Question: I'm using:
- - - -
I am trying put p:menu to website:
'''
<?xml version="1.0" encoding="UTF-8"?>
<!DOCTYPE html PUBLIC "-//W3C//DTD XHTML 1.0 Transitional//EN"
"http://www.w3.org/TR/xhtml1/DTD/xhtml1-transitional.dtd">
<html xmlns="http://www.w3.org/1999/xhtml"
xmlns:ui="http://java.sun.com/jsf/facelets"
xmlns:p="http://primefaces.org/ui"
xmlns:h="http://java.sun.com/jsf/html"
>
<body>
<ui:composition>
<h:form>
<p:menu >
<p:submenu label="TESTING" icon="ui-icon-disk">
<p:menuitem value="TEST" outcome="/jsp/home" icon="ui-icon-star"/>
<p:menuitem value="List" outcome="/jsp/rip/home2" />
<p:menuitem value="ExcelTEst" outcome="/jsp/excelTest" />
</p:submenu>
</p:menu>
</h:form>
</ui:composition>
</body>
</html>
'''
In this example icon ui-icon-star jumps to submenu Testing left upper coner. Also this happens for all icons, which I add for menuitems.
As for icon ui-icon-disk, it doesn't show up.
I tried several other examples.
This worked:
'''
<p:panelMenu style="width:200px">
<p:submenu label="Navigations" >
<p:submenu label="Links" icon="ui-icon-extlink">
<p:submenu label="PrimeFaces" icon="ui-icon-heart">
<p:menuitem value="Home" url="http://www.primefaces.org" icon="ui-icon-home" />
<p:menuitem value="Docs" url="http://www.primefaces.org/documentation.html" icon="ui-icon-document" />
<p:menuitem value="Download" url="http://www.primefaces.org/downloads.html" icon="ui-icon-arrowthick-1-s" />
<p:menuitem value="Support" url="http://www.primefaces.org/support.html" icon="ui-icon-wrench" />
</p:submenu>
</p:submenu>
<p:menuitem value="Mobile" icon="ui-icon-signal"/>
</p:submenu>
</p:panelMenu>
'''
Can someone say, what's wrong? Why p:menu doesn't work as expected?

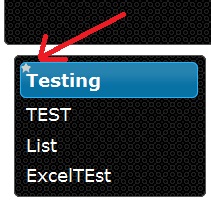
Answer: SOLVED
Removed theme from ThemeRoller and took theme from Primefaces. It worked.